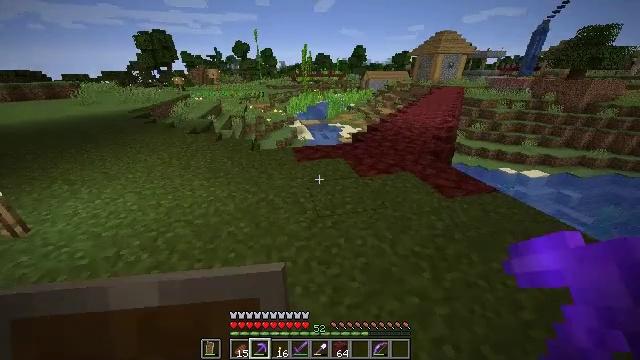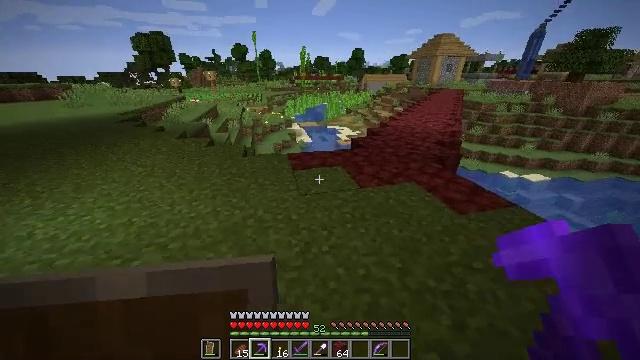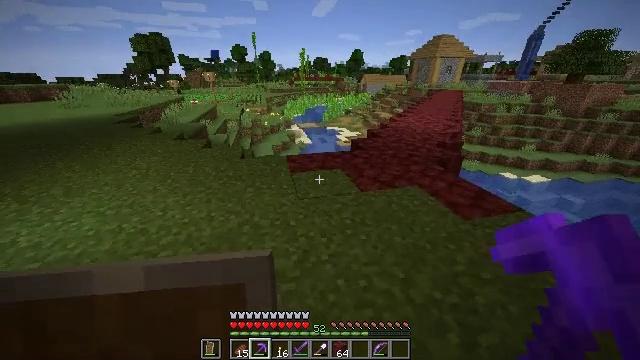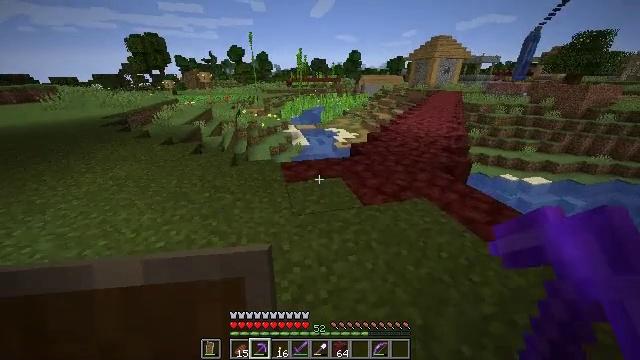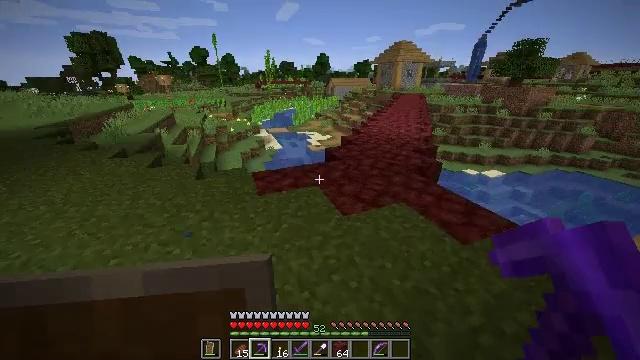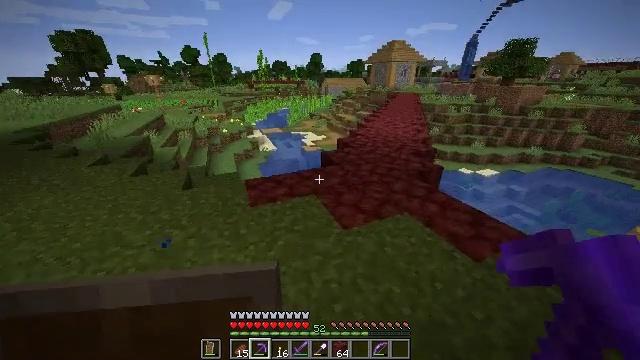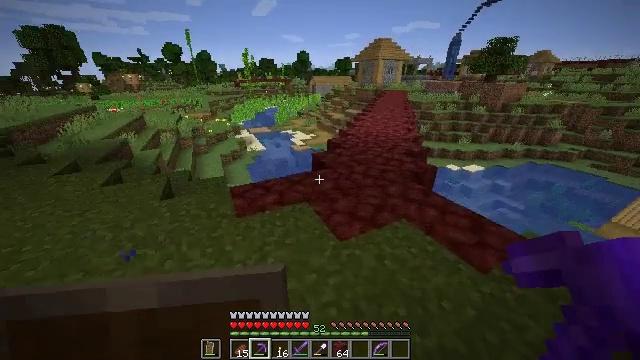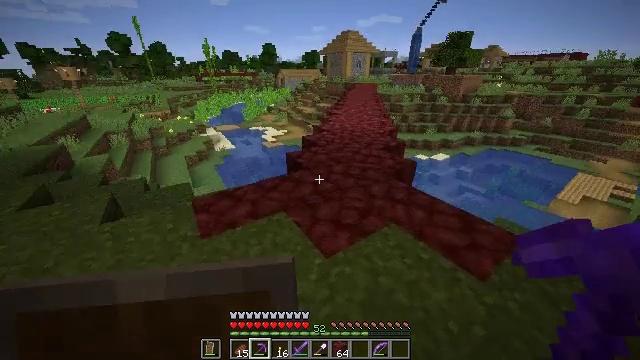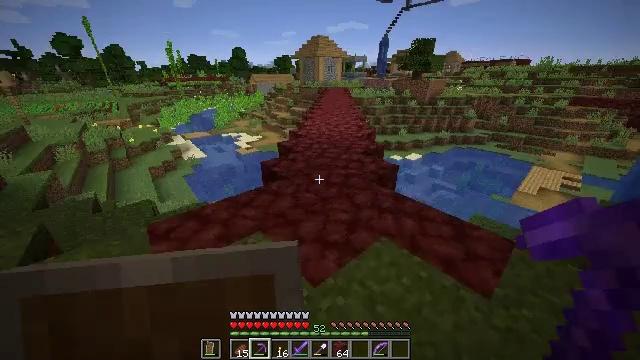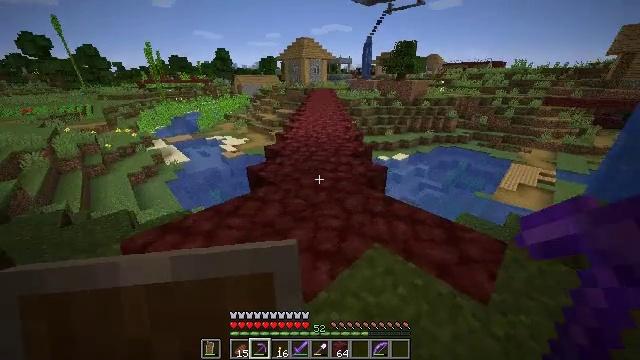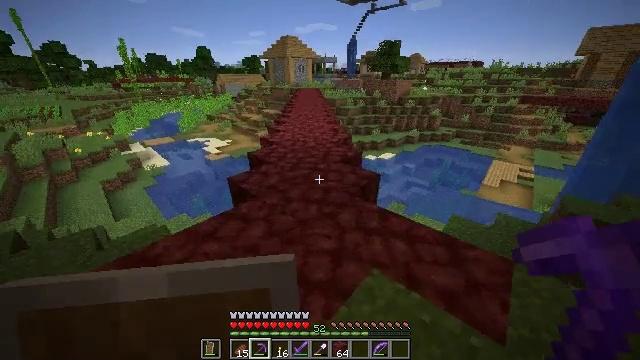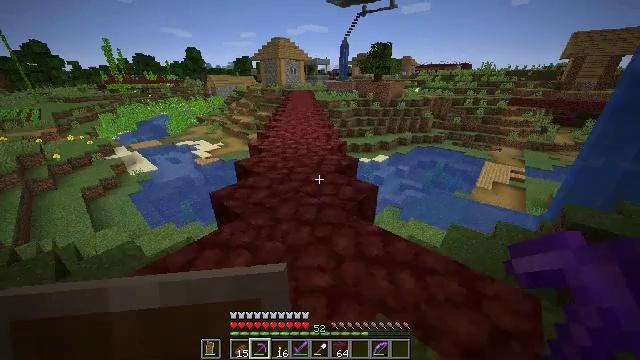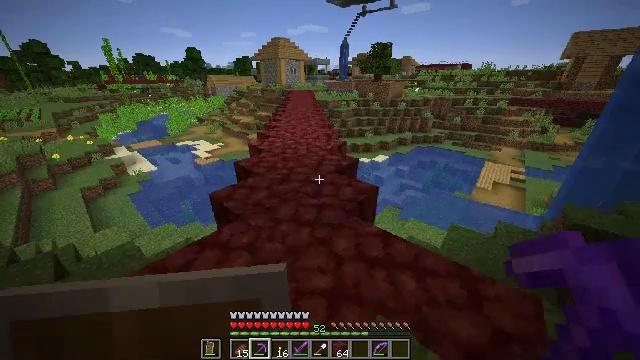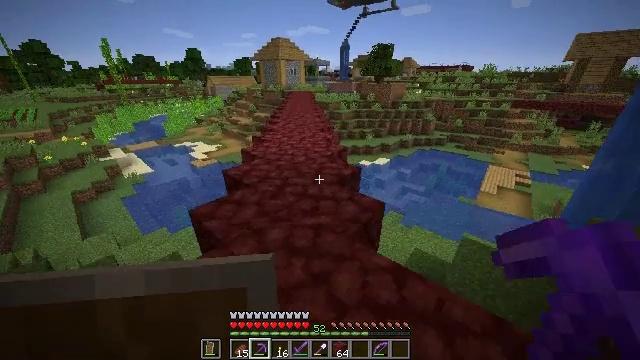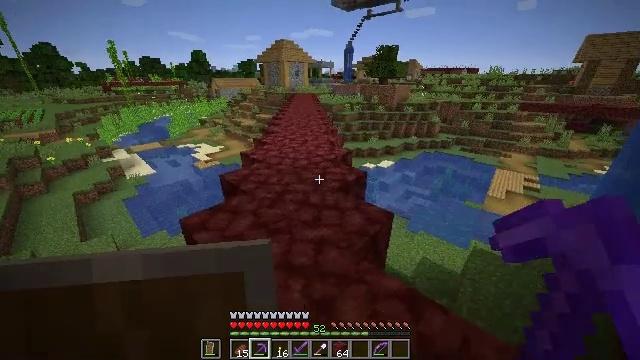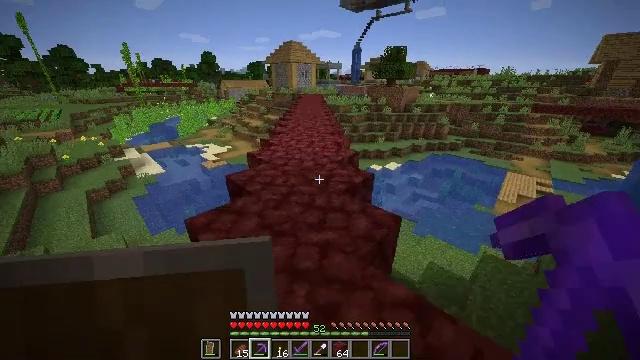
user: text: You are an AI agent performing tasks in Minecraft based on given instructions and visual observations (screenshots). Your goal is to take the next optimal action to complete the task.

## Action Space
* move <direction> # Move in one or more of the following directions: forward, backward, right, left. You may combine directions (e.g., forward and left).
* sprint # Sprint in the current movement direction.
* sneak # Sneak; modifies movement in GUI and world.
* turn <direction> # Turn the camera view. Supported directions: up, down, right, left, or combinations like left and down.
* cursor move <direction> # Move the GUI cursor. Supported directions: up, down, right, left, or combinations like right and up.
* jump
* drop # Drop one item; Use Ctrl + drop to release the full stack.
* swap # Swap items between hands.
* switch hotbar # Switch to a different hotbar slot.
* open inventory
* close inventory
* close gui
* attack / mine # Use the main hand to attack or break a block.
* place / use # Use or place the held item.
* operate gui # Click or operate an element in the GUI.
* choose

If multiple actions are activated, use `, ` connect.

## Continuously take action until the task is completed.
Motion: motion action
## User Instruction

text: Craft gold nugget.
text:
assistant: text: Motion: move forward
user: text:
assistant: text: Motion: move forward
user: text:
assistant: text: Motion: move forward
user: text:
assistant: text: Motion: move forward, turn right
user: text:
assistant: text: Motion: move forward, turn right
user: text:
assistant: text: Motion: move forward, turn right
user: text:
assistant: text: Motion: move forward, turn right and down
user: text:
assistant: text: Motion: move forward, turn right
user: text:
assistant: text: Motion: move forward, turn right
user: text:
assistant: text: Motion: move forward, turn right
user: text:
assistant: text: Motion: move forward, turn right
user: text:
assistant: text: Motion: move forward
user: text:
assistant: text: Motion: move forward
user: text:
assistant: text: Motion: move forward
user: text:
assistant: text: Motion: move forward, turn left
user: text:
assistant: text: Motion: move forward
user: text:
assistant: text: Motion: move forward, jump
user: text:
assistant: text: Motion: move forward, jump
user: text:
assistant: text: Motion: move forward, jump
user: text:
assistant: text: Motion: move forward, jump
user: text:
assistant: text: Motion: move forward, jump
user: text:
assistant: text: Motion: move forward, jump
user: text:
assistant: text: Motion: move forward, jump
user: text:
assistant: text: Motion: move forward, jump
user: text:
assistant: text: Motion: move forward, jump
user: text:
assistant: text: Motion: move forward, jump
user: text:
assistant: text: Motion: move forward, jump
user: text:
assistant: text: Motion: move forward, jump
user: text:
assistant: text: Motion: move forward, jump
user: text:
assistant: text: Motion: move forward, jump